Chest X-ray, PA view. Patient: 57 years old, sex F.
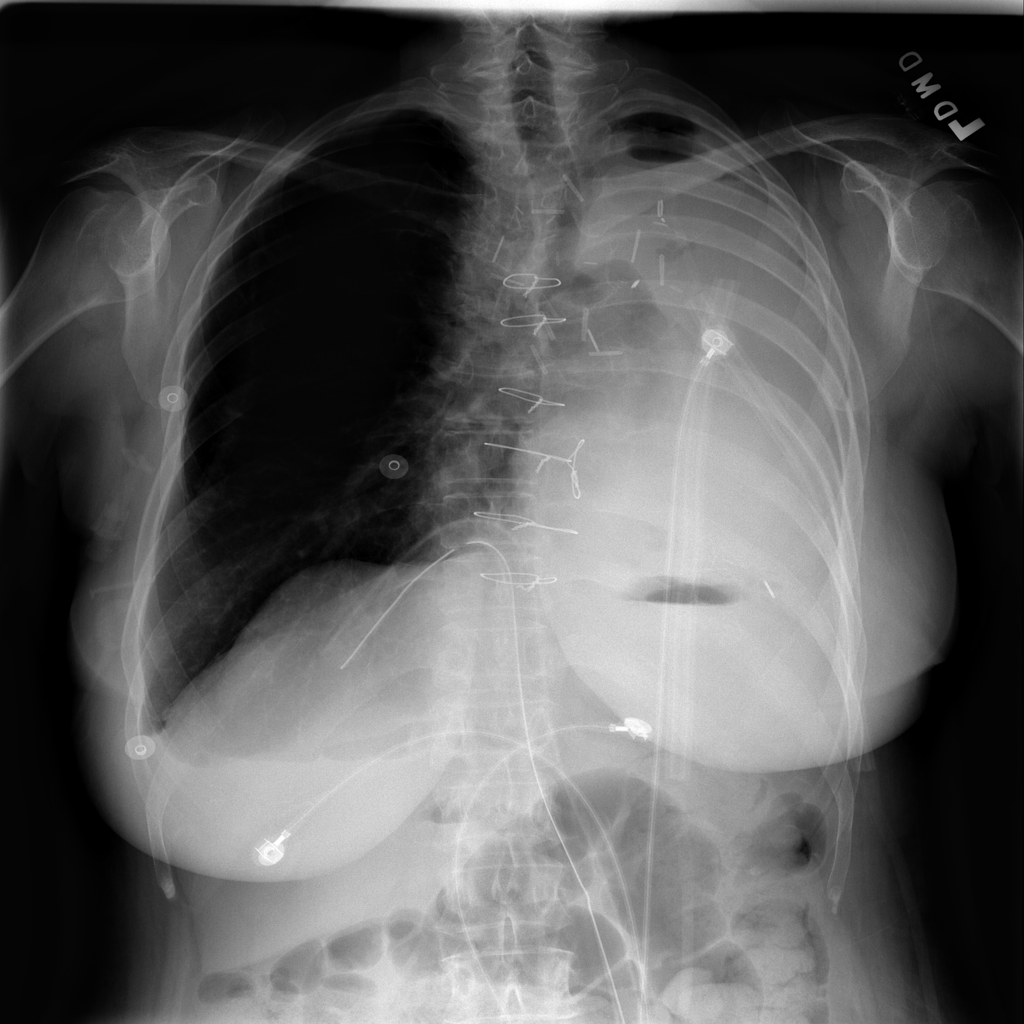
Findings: Effusion